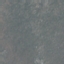
Label: HerbaceousVegetation